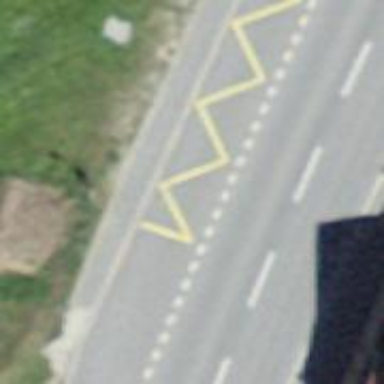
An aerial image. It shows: Bus stop with platform for public transport.